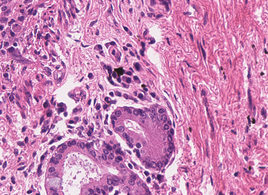
Tumor epithelial tissue: yes
Tumor-associated stroma tissue: yes
Normal tissue: no